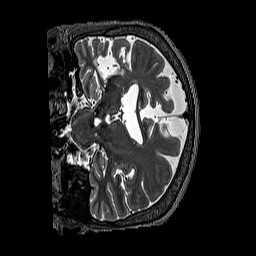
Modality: T2w
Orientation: coronal
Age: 62
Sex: female
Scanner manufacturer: siemens
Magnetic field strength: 3 T
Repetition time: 3.2 s
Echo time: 0.567 s